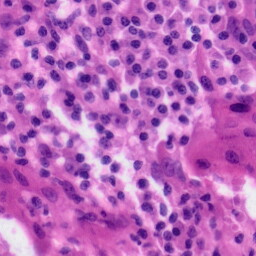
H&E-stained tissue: Tonsil